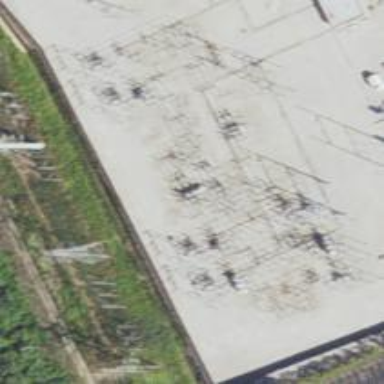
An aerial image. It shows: Switch used for power control.